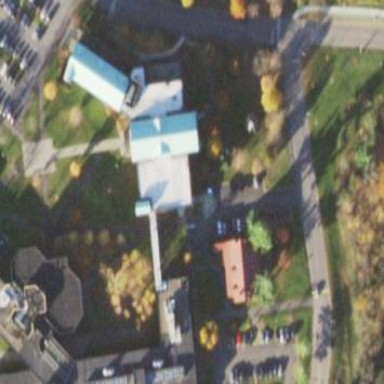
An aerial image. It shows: University building.